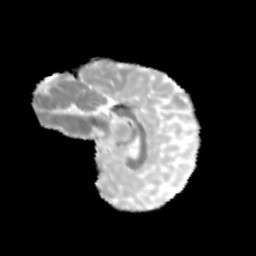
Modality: MD
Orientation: sagittal
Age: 10
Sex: male
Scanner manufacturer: siemens
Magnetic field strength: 3 T
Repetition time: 3.8 s
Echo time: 0.07 s